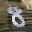
Label: 8